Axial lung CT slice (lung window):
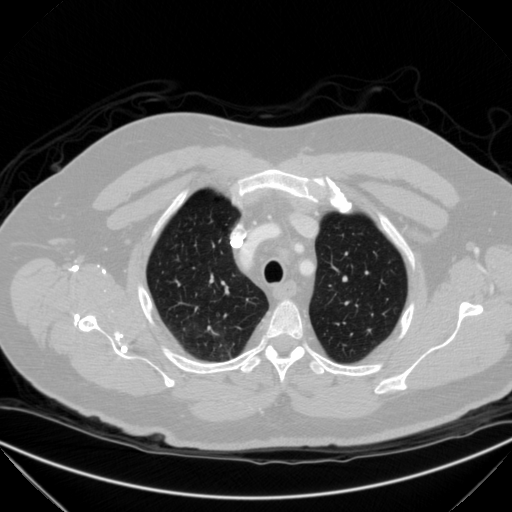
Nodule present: no